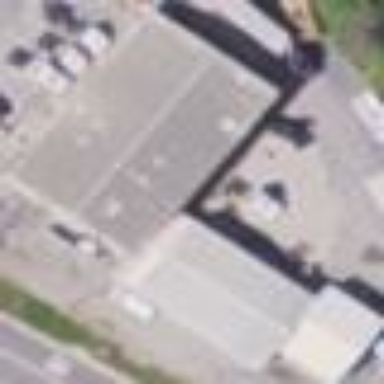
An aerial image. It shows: Building housing car shop.